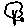
Label: tree